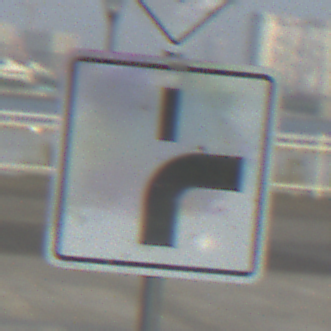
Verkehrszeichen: VerlaufVorfahrtsstrasse8
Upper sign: Vorfahrtsstrasse
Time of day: SunriseSunset
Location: Outdoor (Urban)
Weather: Clear
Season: NotSpecified
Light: Natural